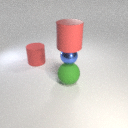
large green rubber sphere to the right of large red rubber cylinder